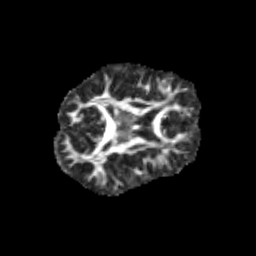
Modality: FA
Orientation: axial
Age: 12
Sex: male
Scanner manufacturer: siemens
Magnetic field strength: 3 T
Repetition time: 3.8 s
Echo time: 0.07 s